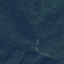
Land use / land cover class: Forest